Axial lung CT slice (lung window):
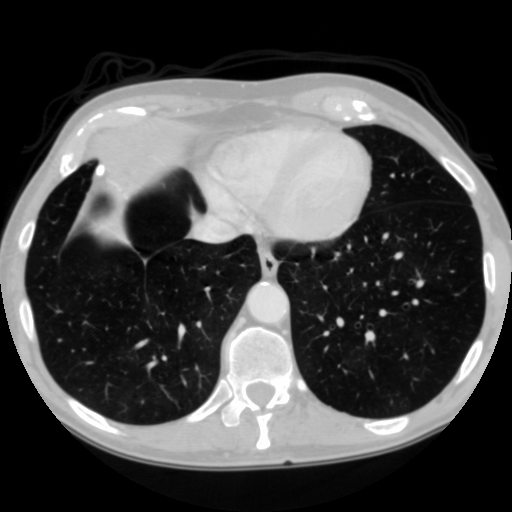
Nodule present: no